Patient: sex F, age 51
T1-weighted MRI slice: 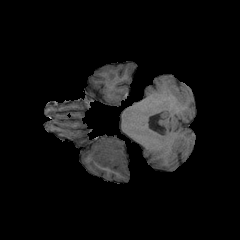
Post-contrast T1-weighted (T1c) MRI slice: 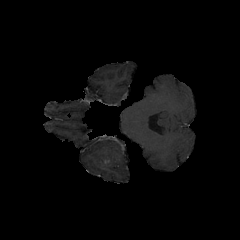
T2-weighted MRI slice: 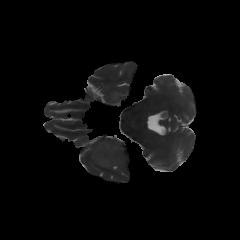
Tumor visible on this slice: yes
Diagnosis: Glioblastoma, IDH-wildtype
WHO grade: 4